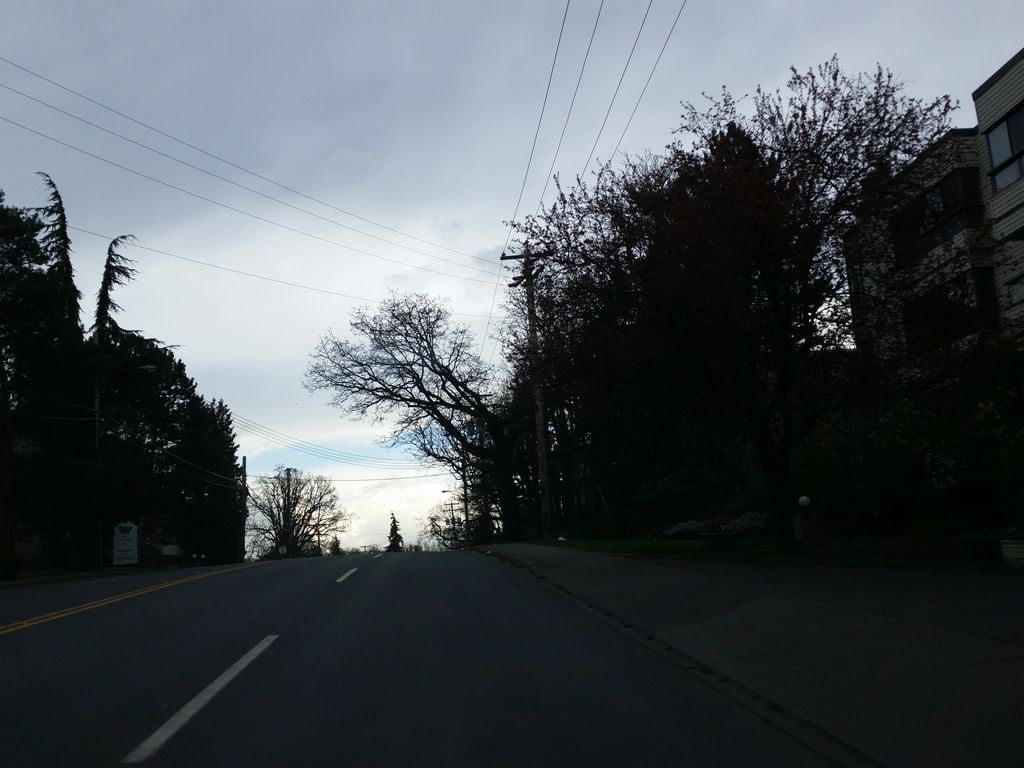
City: victoria